Question: I'm looking for method to add gradually fading or maybe blured border (I don't exactly know how to name this effect) to arbitrary UIView. I don't need animated effect, I need static effect, for example I my UITableView border being partially transparent. I've made the example:

So you can see what I'm trying to do.
Can anyone help me?
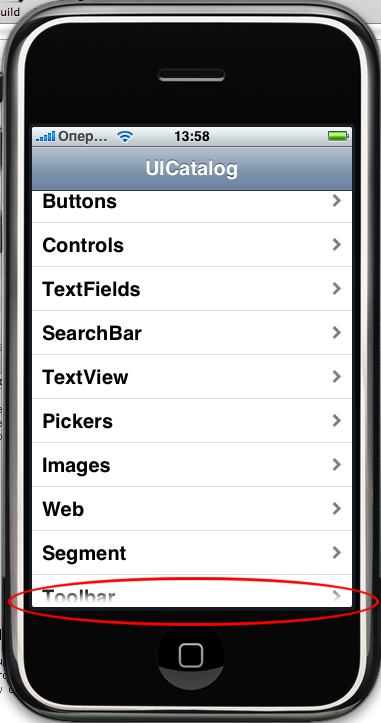
Answer: I've found a solution - I've useed CALayer's property mask:
'''
CALayer *viewLayer = [back layer];
CALayer* maskCompoudLayer = [CALayer layer];
maskLayer.bounds = viewLayer.bounds;
[maskLayer setPosition:CGPointMake(160, CGRectGetHeight(maskCompoudLayer.frame)/2.0)];
CGColorSpaceRef colorSpace = CGColorSpaceCreateDeviceRGB();
CGContextRef context = CGBitmapContextCreate (NULL, 320, 480, 8, 0, colorSpace, kCGImageAlphaPremultipliedLast);
CGFloat colors[] = {
0.5, 0.5, 0.5, 0.0, //BLACK
0.0, 0.0, 0.0, 1.0, //BLACK
};
CGGradientRef gradient = CGGradientCreateWithColorComponents(colorSpace, colors, NULL, sizeof(colors)/(sizeof(colors[0])*4));
CGColorSpaceRelease(colorSpace);
NSUInteger gradientH = 20;
NSUInteger gradientHPos = 0;
CGContextSetFillColorWithColor(context, [UIColor colorWithRed:0.0 green:0.0 blue:0.0 alpha:1.0].CGColor);
CGContextFillRect(context, CGRectMake(0, gradientHPos + gradientH, CGRectGetWidth(maskLayer.frame), CGRectGetHeight(maskLayer.frame)));
CGContextSetFillColorWithColor(context, [UIColor colorWithRed:0.5 green:0.5 blue:0.5 alpha:0.0].CGColor);
CGContextFillRect(context, CGRectMake(0, 0, 320, gradientHPos));
CGContextDrawLinearGradient(context, gradient, CGPointMake(160, gradientHPos), CGPointMake(160, gradientHPos + gradientH), 0);
CGGradientRelease(gradient);
CGImageRef contextImage = CGBitmapContextCreateImage(context);
CGContextRelease(context);
[maskLayer setContents:(id)contextImage];
CGImageRelease (contextImage);
viewLayer.masksToBounds = YES;
viewLayer.mask = maskCompoudLayer;
'''
Using this code I have UITableView with fading border